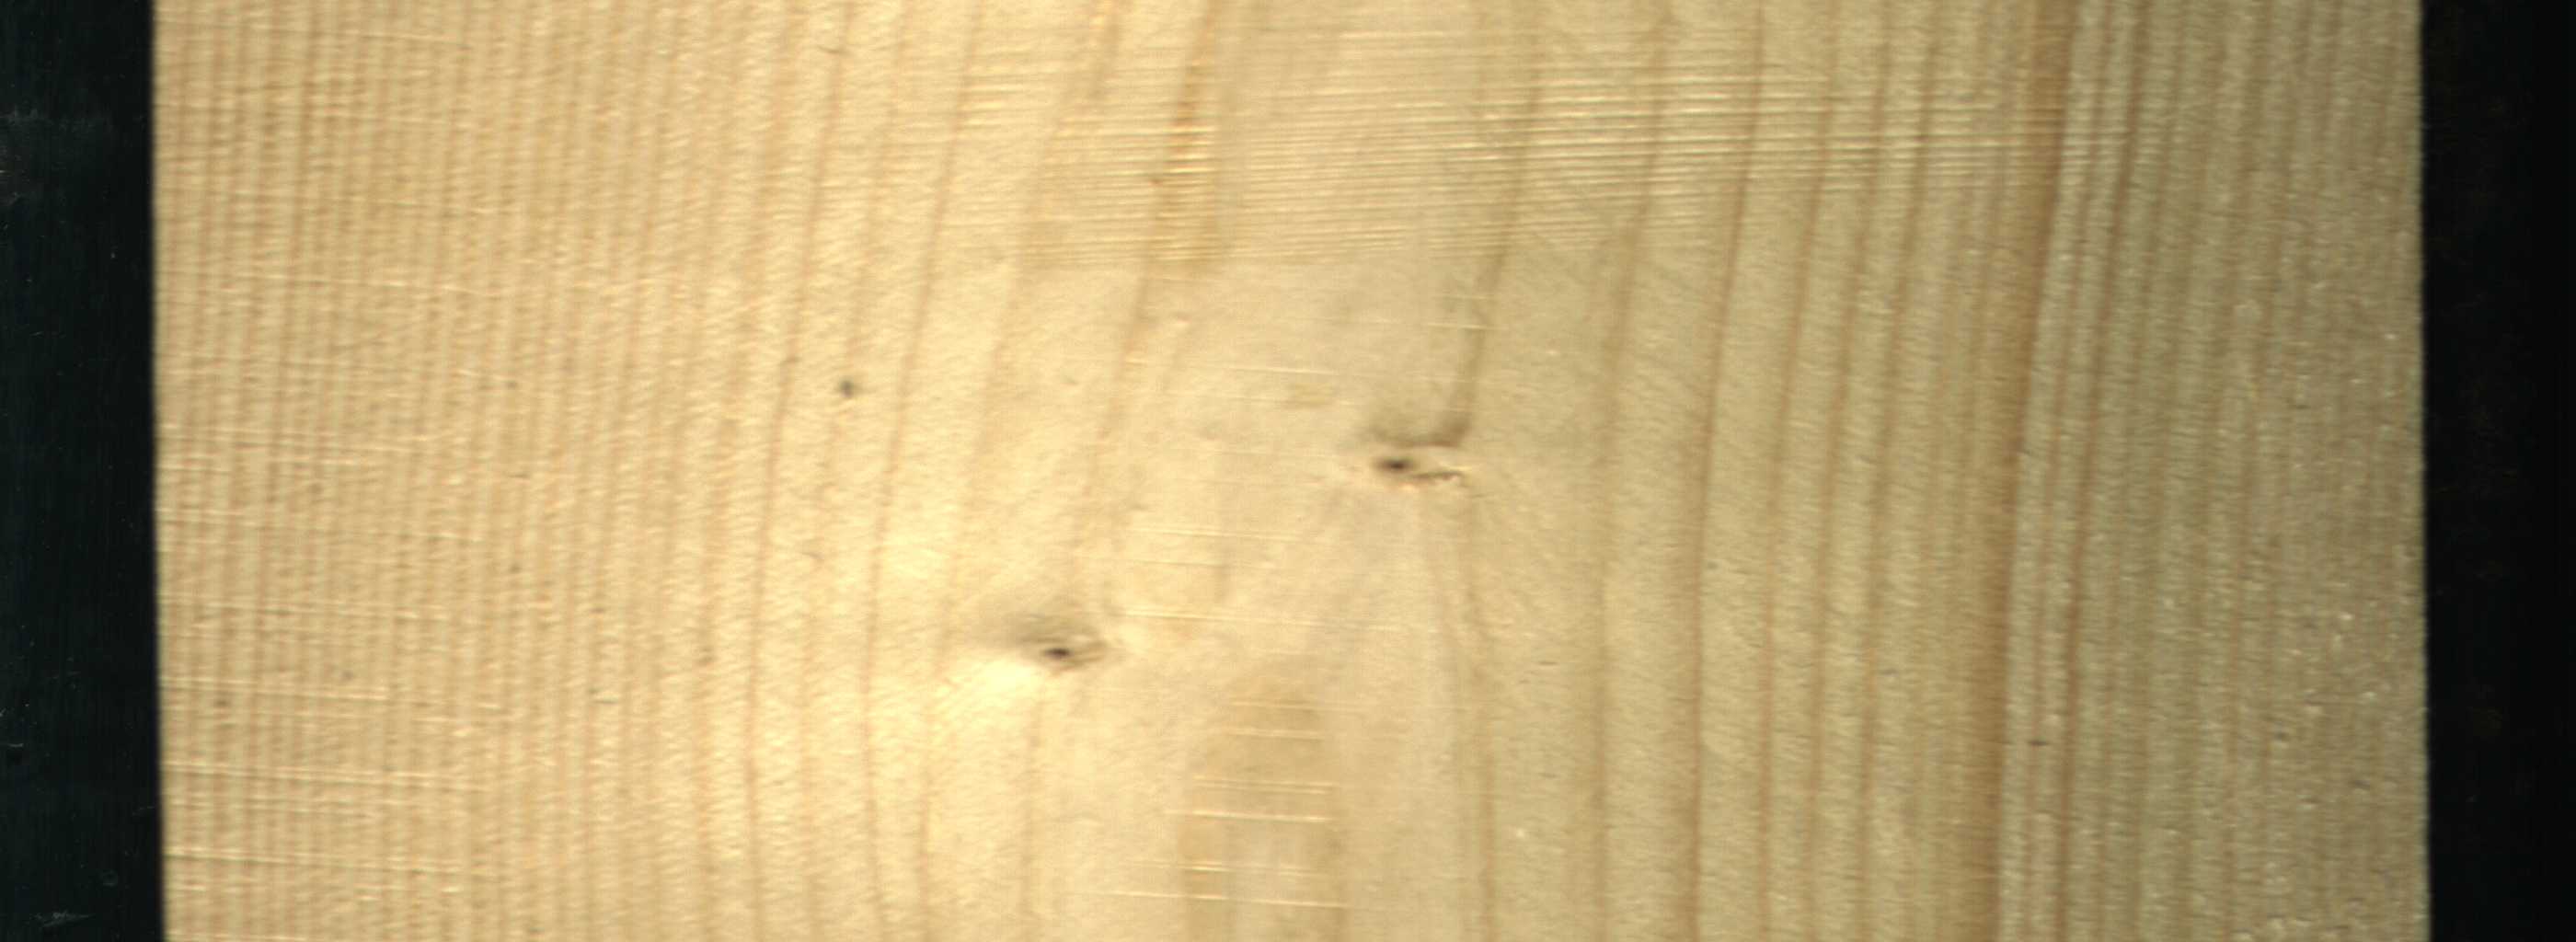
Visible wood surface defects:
Live_Knot
Live_Knot